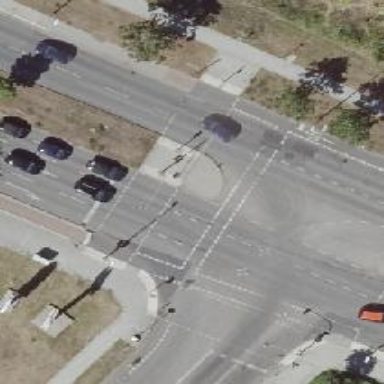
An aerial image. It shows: Crossing with traffic signals.